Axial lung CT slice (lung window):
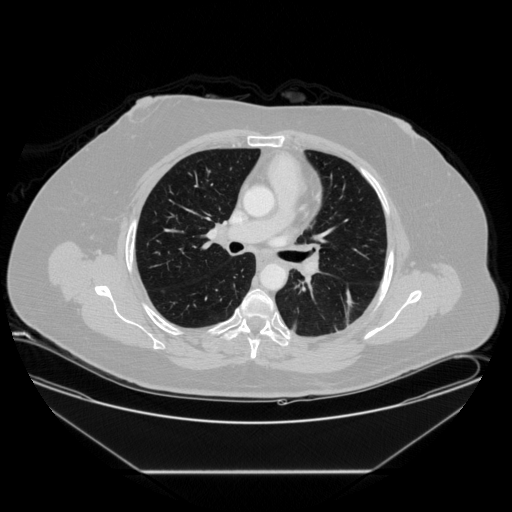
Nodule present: no